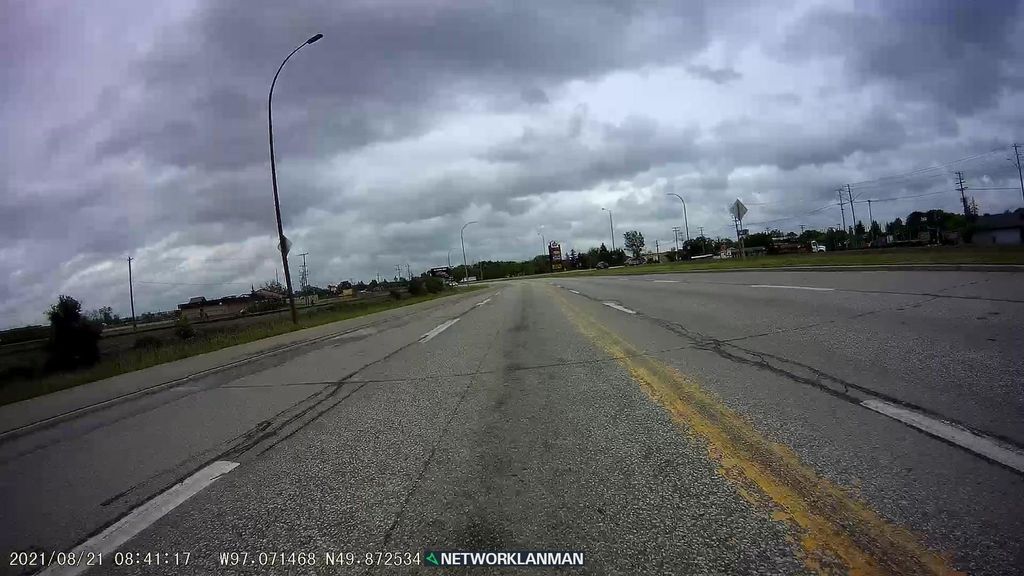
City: winnipeg